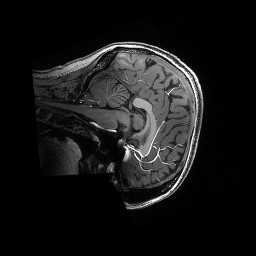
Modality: T1w
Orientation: sagittal
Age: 23
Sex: female
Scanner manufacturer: siemens
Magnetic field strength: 6.98 T
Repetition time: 3.1 s
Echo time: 0.00252 s